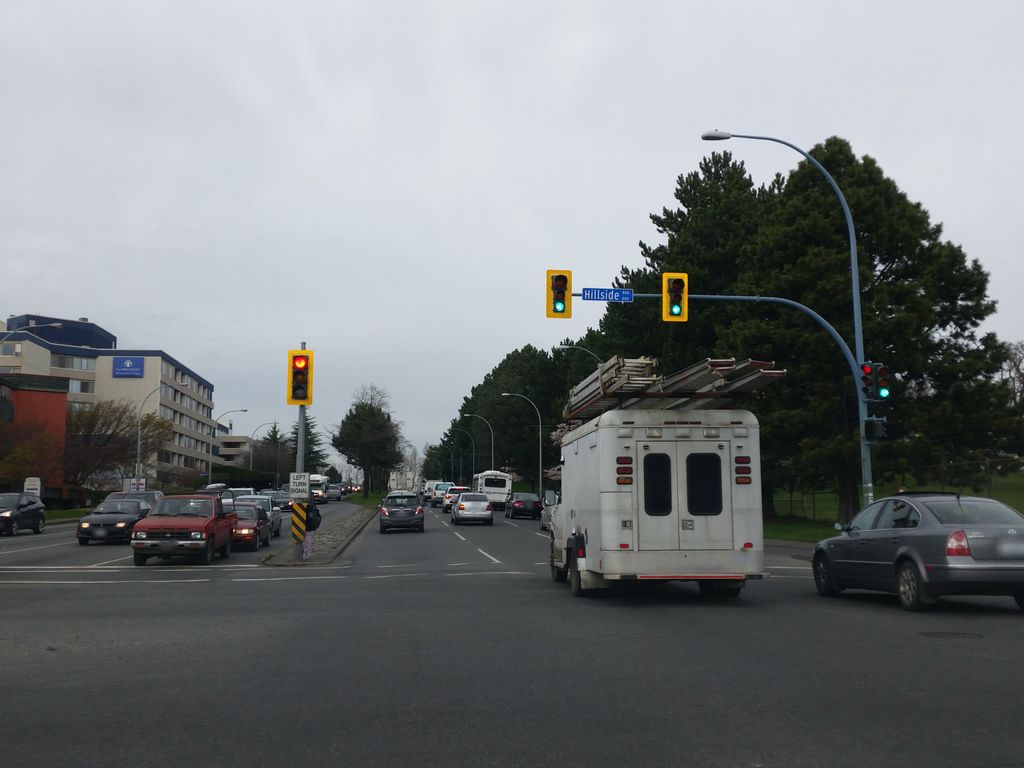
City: victoria